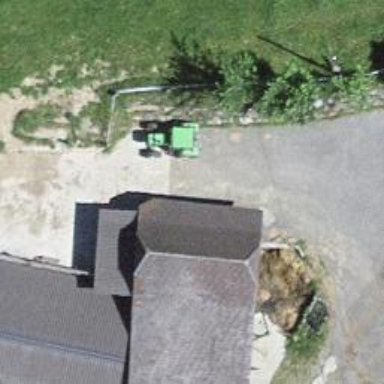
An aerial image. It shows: Barn.